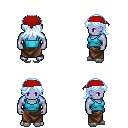
a pixel art fantasy rpg character, male body template, dark elf, purple skin, teal pirate shirt, robe skirt, white cyan loose hair, red bandana, white slippers, four views (front, back, left, right), 2x2 character sprite sheet, small pixel art, hard edges, no anti-aliasing